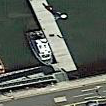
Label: Civil_yacht